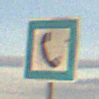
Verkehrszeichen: Fernsprecher
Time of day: SunriseSunset
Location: Outdoor (Nature)
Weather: PartlyCloudy
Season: NotSpecified
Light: Natural